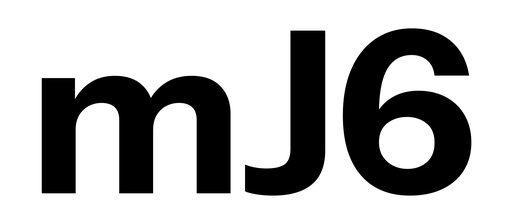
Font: InstrumentSans_Bold